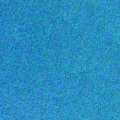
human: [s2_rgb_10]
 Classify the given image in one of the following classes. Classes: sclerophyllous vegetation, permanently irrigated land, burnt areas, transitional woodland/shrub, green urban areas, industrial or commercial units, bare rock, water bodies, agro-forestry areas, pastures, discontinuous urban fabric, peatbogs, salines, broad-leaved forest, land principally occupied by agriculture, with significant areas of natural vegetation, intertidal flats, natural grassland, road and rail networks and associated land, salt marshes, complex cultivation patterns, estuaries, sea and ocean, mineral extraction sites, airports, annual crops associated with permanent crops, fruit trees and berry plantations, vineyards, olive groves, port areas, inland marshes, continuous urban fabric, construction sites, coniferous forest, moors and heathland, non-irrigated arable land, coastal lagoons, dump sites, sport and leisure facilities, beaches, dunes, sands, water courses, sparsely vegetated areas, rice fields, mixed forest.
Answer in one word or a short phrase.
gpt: sea and ocean